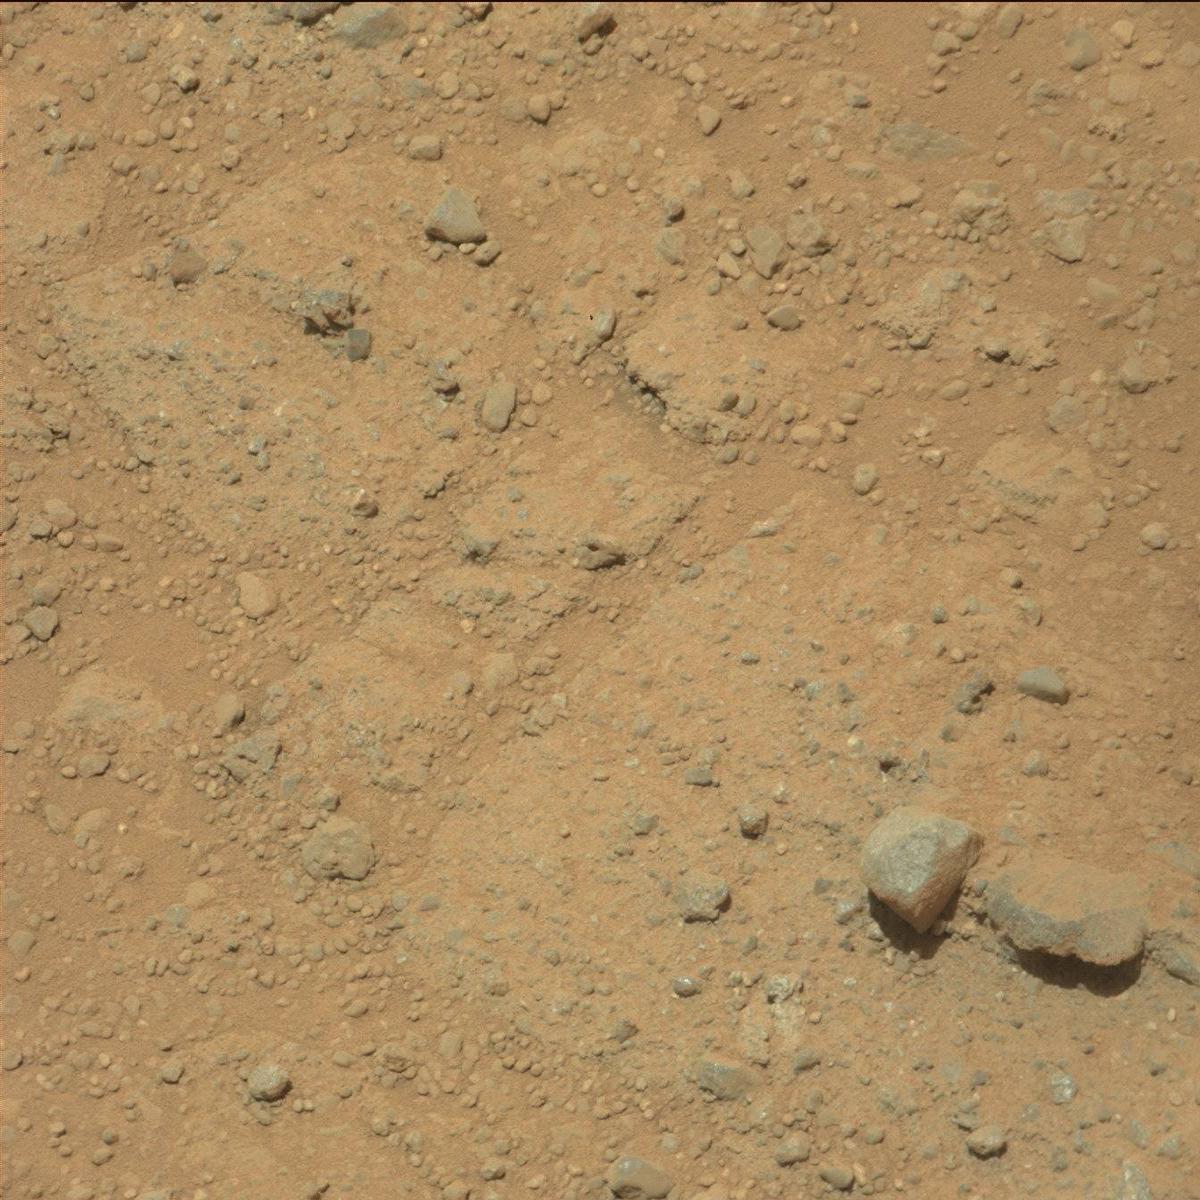
Terrain classes present: Bedrock, Rock, Sand / Soil